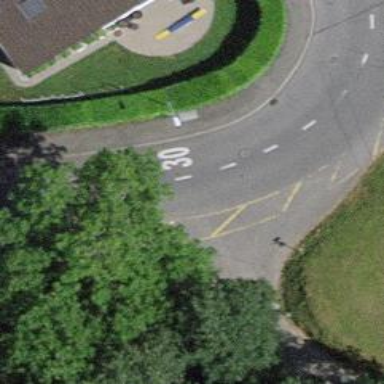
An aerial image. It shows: Kerb barrier.